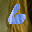
Label: 6